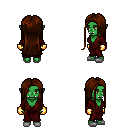
a pixel art fantasy rpg character, female body template, orc, green skin, red robe, teal pants, brown extra-long hairstyle, gold gloves, white slippers, four views (front, back, left, right), 2x2 character sprite sheet, small pixel art, hard edges, no anti-aliasing